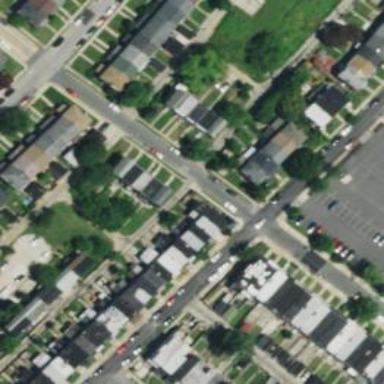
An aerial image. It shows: Alley classified as service road.